Question: Hei,
So we have a whole group of people working on the same project and every now and then some files show as hidden, you know the blank file icon like obj or bin.

See my font and texture? They should be normal.
So, I can see them in the folder but not in solution explorer without hitting the Show Hidden Files. I can also modify them but I would like them back.
I have been trying to see if there was a solution but all I get is blogs on how to show hidden files.
So I found this thread
<URL>
that seems to be giving the reason of my problem. People are not saving properly before pushing to github.
Now is there a solution to this?(apart from saving properly) Can I make all of those files become normal files?
Cheers
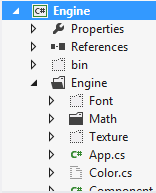
Answer: Simply right click the files/folders and include them to source control again.
This usually happens if people check in new files/folders but do NOT check in the updated project file, too. The project file contains a list of all files which should be included within the solution. If this runs out of sync, exactly this crap will happen... ;)
Simply instruct your folks to properly check-in. Or do code review on check-in and verify that the project/solution file(s) are also checked in.